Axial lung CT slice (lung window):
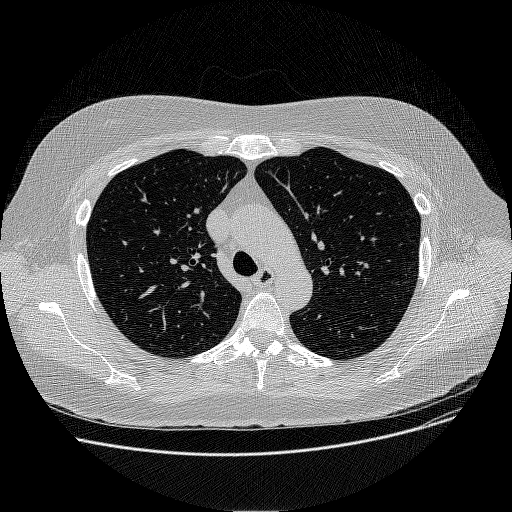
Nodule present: no